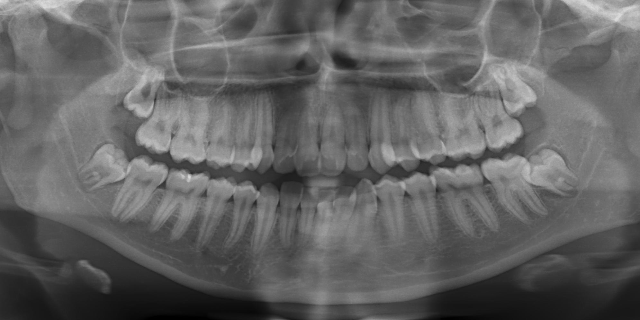
adult